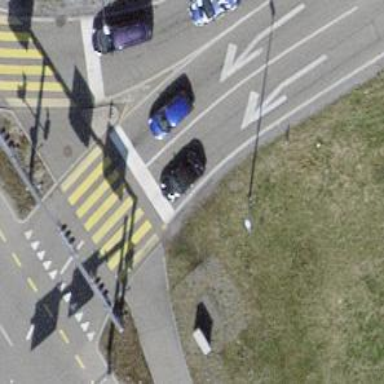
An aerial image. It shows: Road with traffic signals.